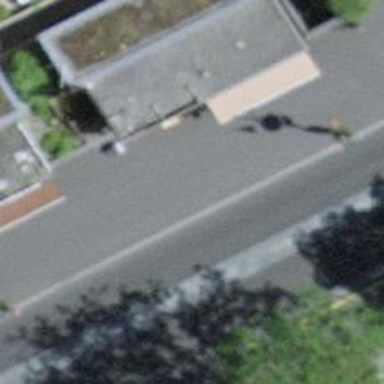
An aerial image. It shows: Bus stop with platform for public transport.